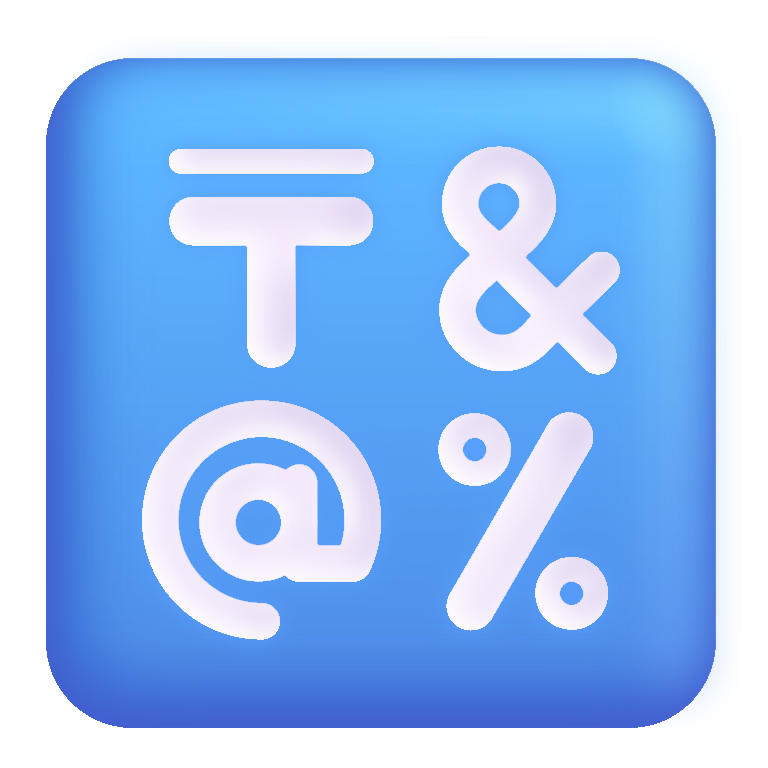
input symbols color